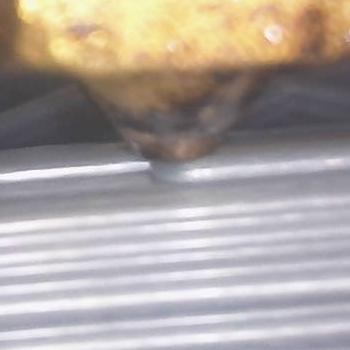
Flow rate: 283%